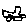
Label: car